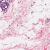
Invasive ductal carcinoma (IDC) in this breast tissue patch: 0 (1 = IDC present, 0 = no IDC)